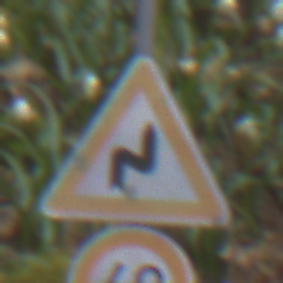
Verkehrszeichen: DoppelkurveRechts
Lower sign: Geschwindigkeit60
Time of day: MorningAfternoon
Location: Outdoor (Nature)
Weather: PartlyCloudy
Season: NotSpecified
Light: Natural